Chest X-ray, AP view. Patient: 63 years old, sex M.
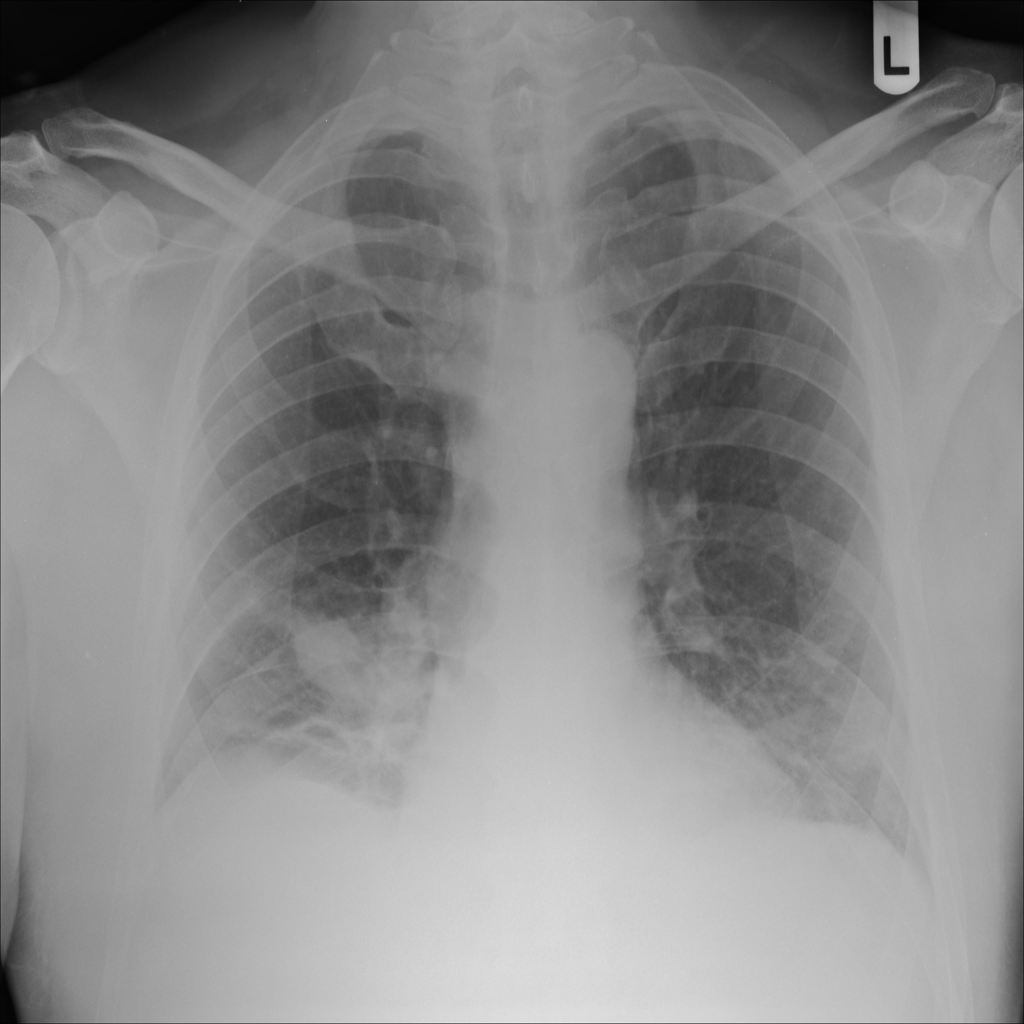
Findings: Atelectasis, Infiltration